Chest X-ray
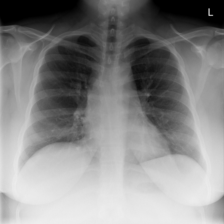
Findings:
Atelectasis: negative
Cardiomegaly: negative
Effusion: negative
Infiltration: negative
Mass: negative
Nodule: negative
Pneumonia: negative
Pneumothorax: negative
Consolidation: negative
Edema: negative
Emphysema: negative
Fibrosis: negative
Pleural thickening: negative
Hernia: negative